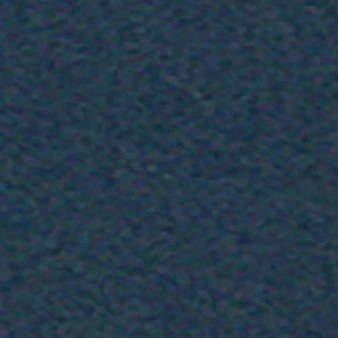
Label: other